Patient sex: F
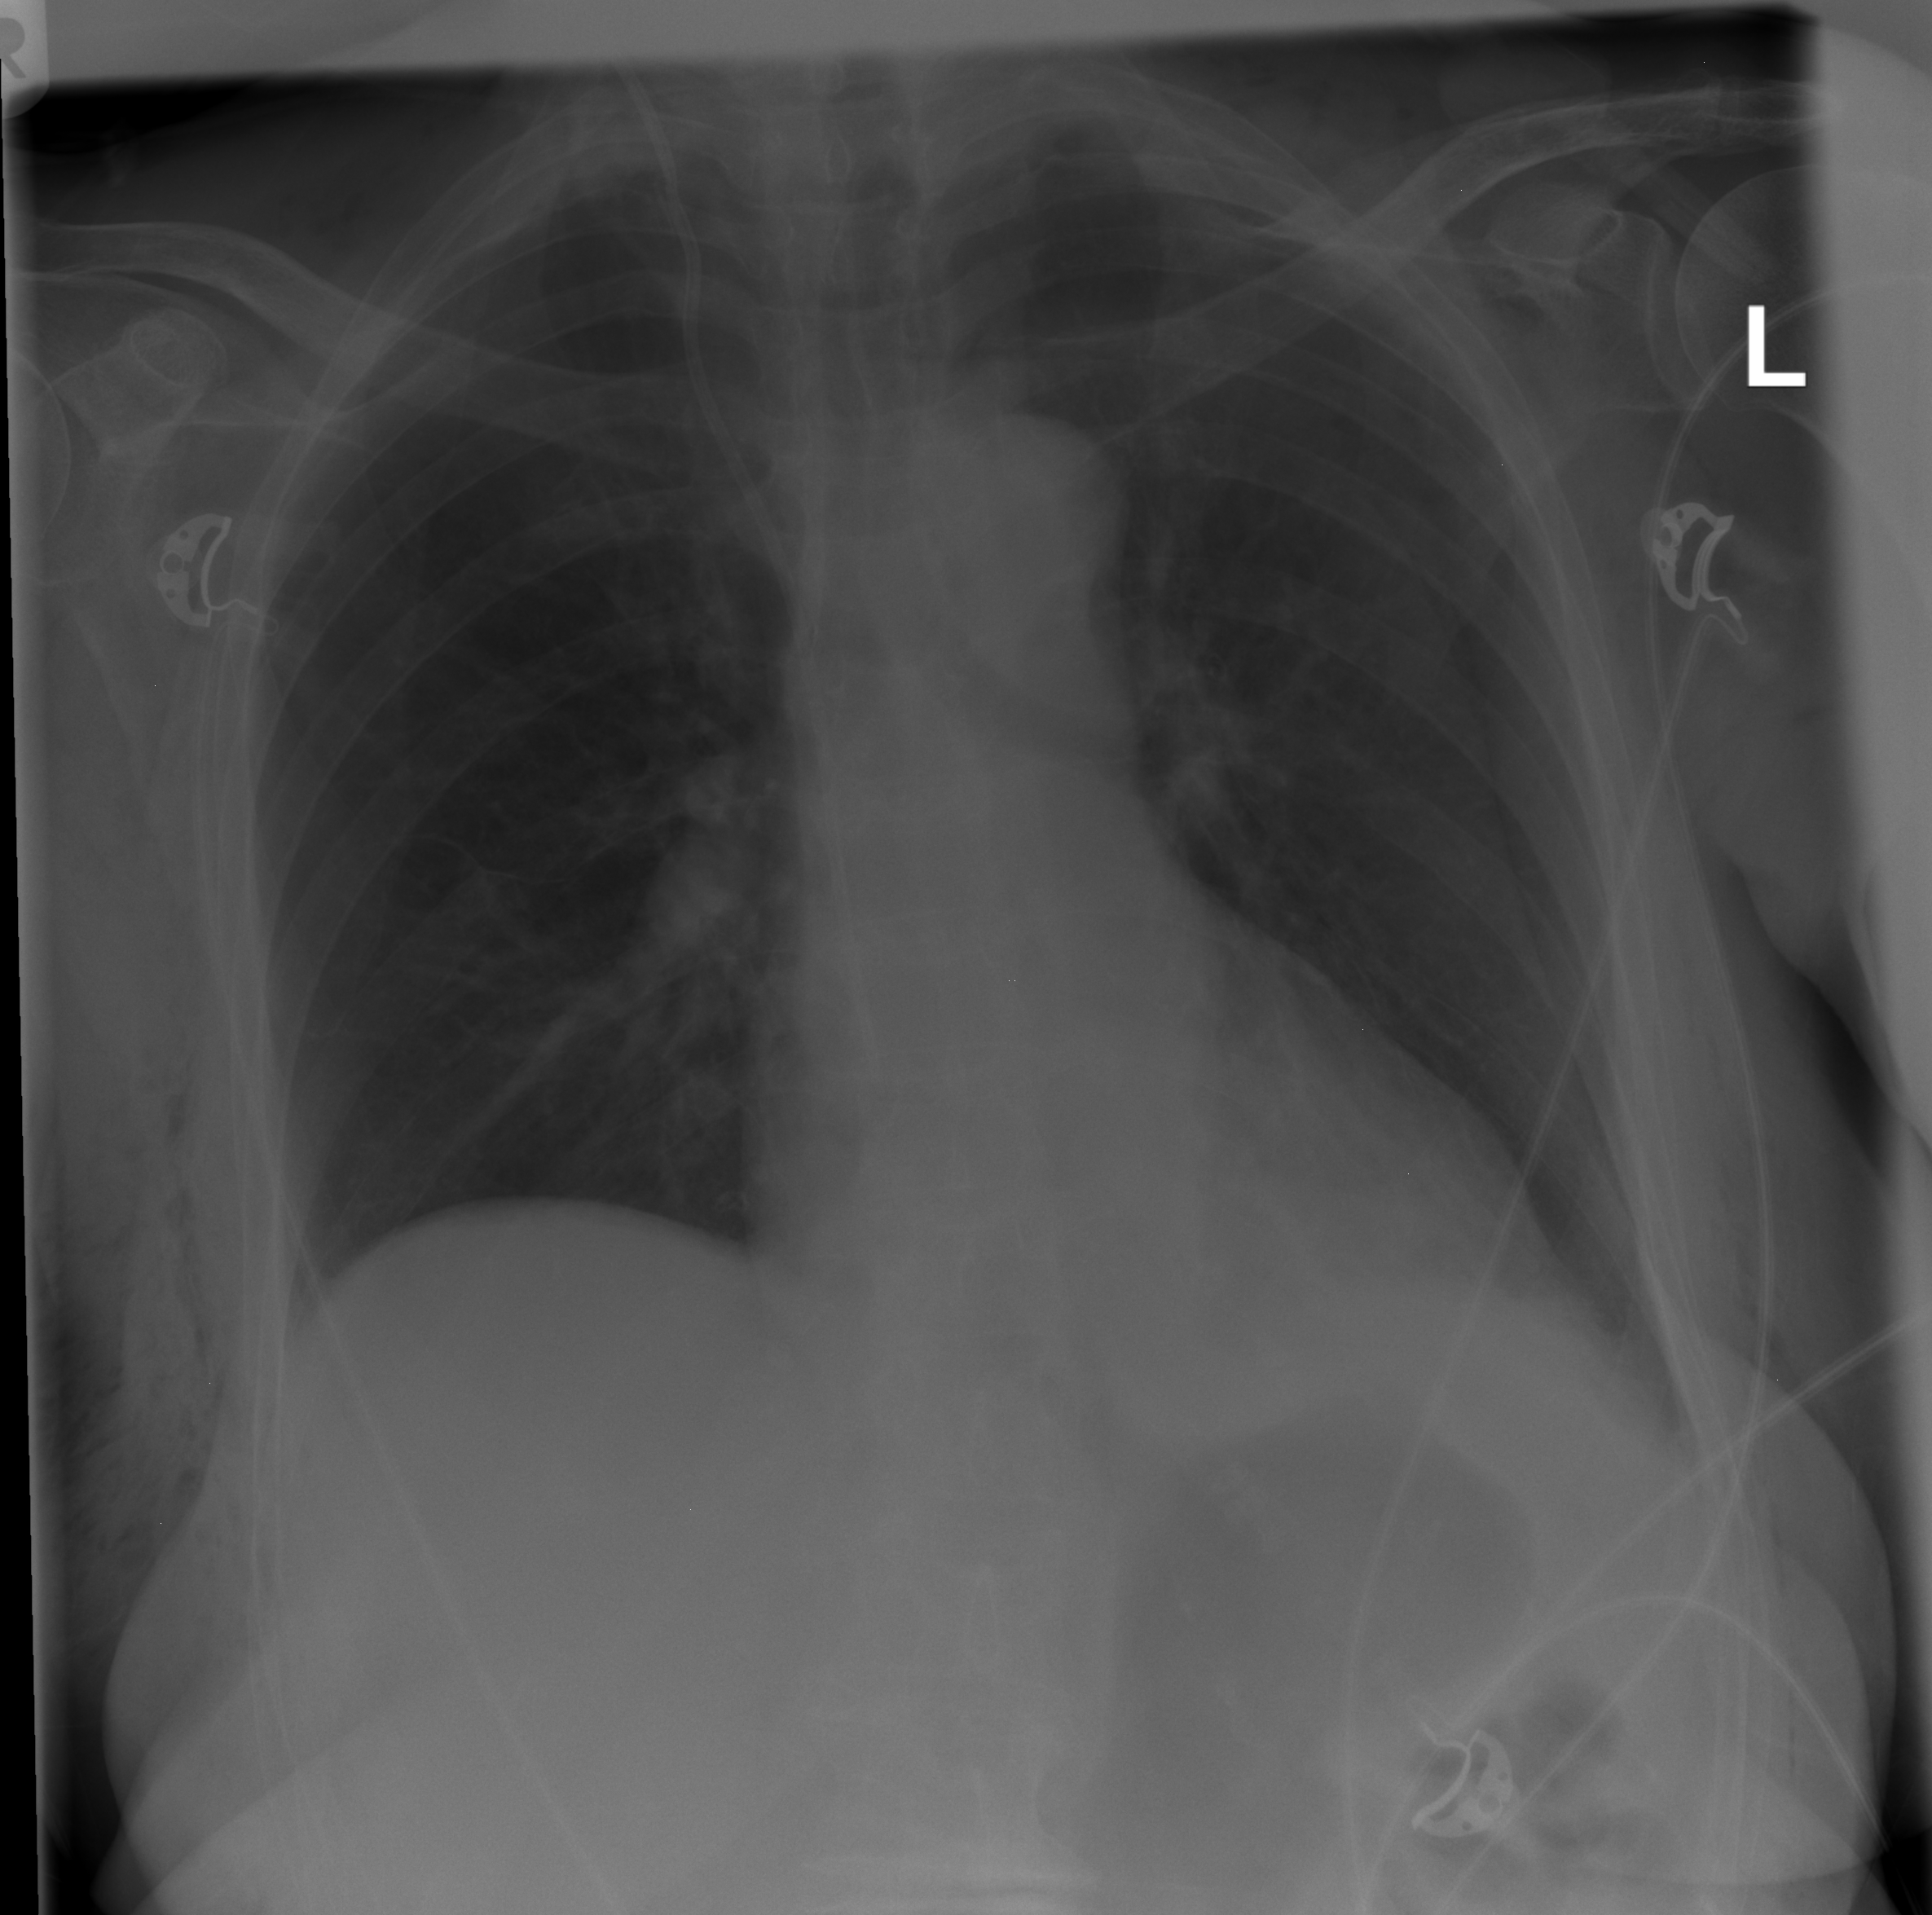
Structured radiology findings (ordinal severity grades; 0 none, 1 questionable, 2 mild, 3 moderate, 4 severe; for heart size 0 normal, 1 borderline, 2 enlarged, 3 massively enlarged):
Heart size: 0
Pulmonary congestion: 0
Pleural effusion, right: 0
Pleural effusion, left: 2
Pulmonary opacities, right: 0
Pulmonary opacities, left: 0
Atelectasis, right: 2
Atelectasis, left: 0